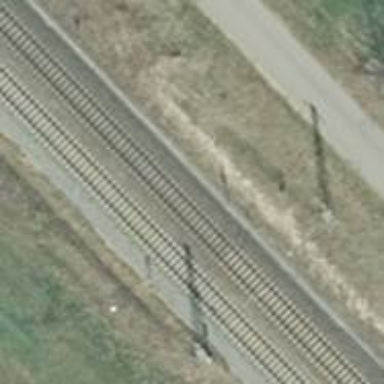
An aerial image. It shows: Railway track with contact line for electrification.